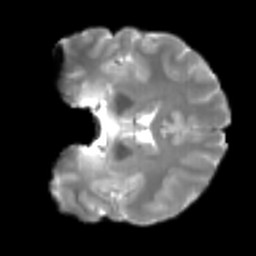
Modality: T2w
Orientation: coronal
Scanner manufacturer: siemens
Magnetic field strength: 3 T
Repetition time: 4 s
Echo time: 0.0594 s